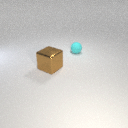
large brown metal cube in front of small cyan rubber sphere